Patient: sex M, age 83
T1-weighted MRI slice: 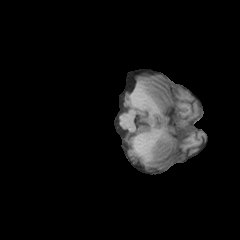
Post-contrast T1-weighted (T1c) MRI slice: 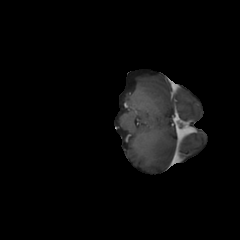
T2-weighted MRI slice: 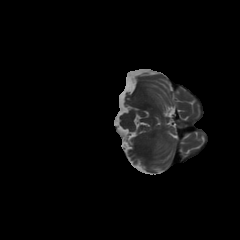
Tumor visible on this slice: no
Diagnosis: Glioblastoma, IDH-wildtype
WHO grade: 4